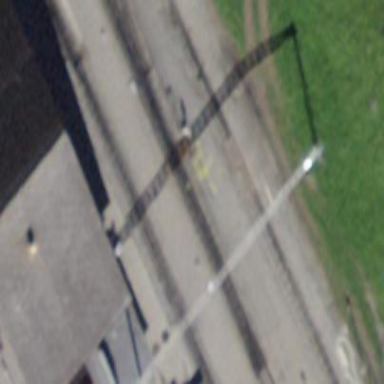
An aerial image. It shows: Paved public transport platform at railway station.